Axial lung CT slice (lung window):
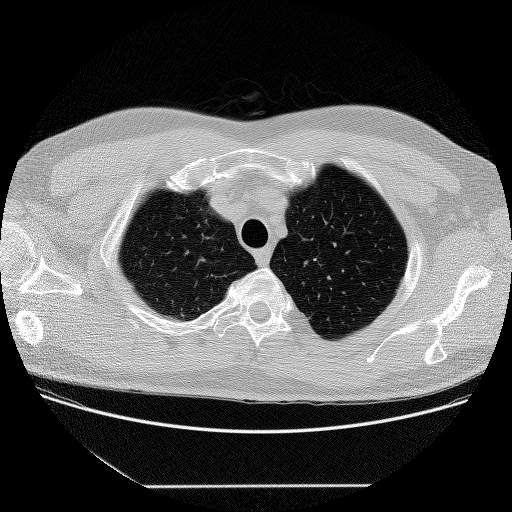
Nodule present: no